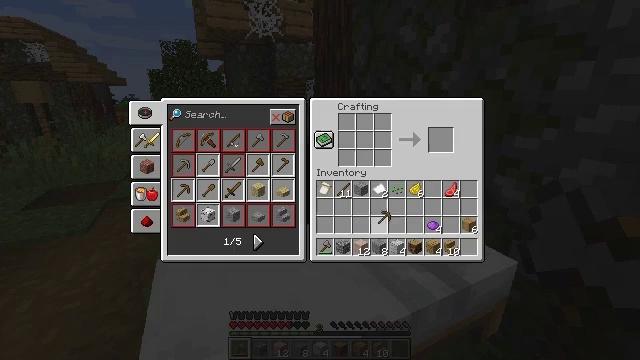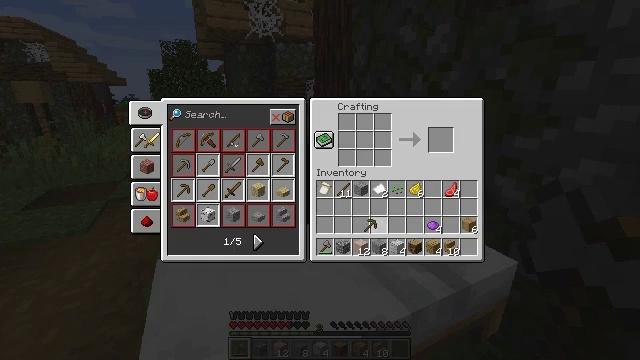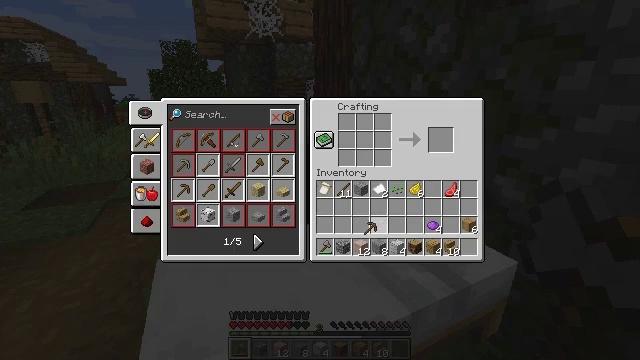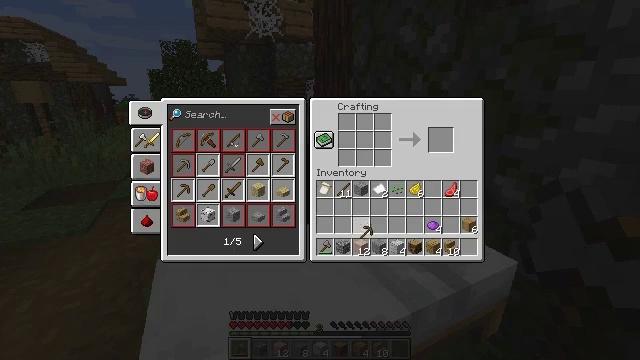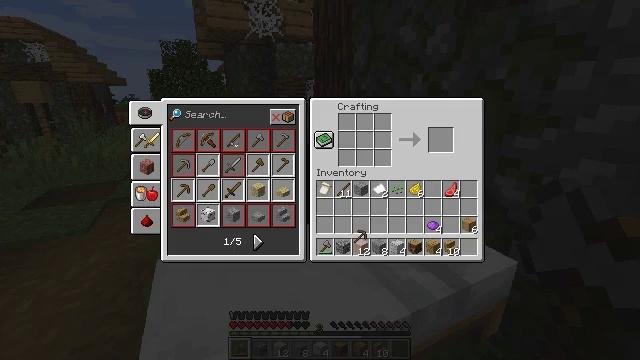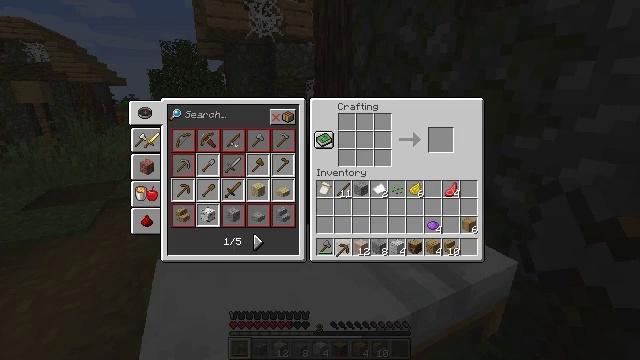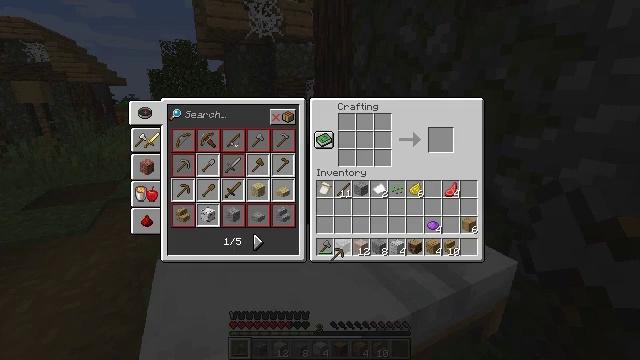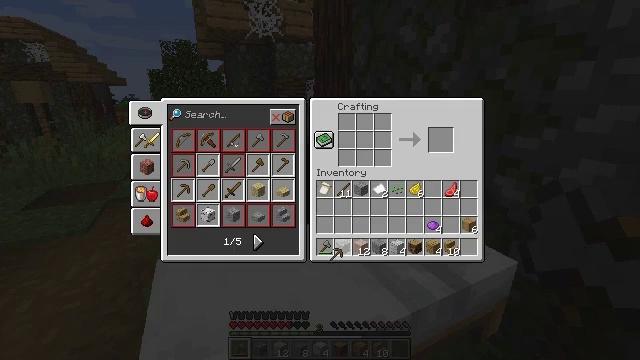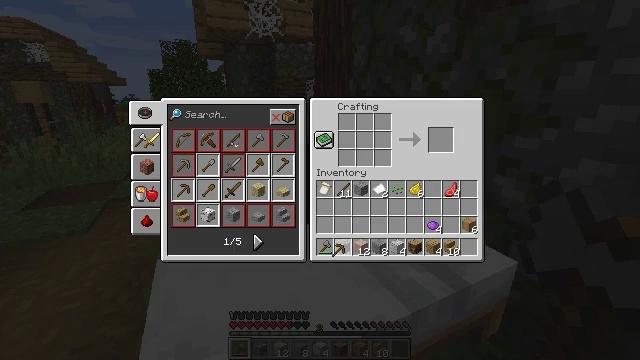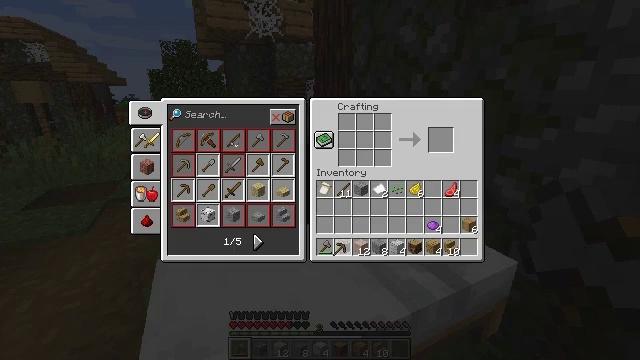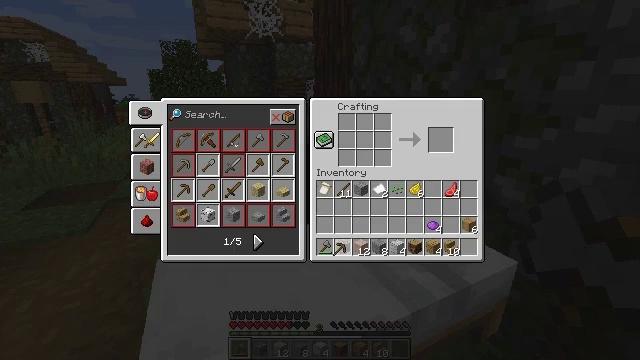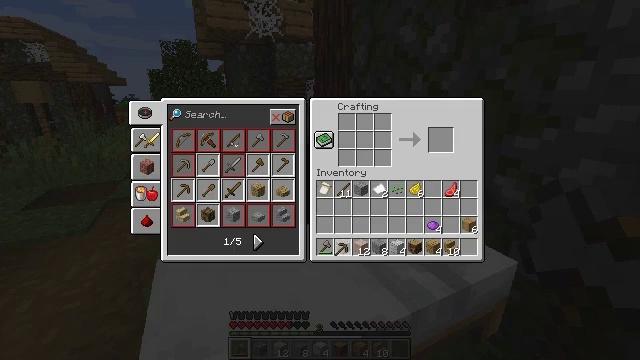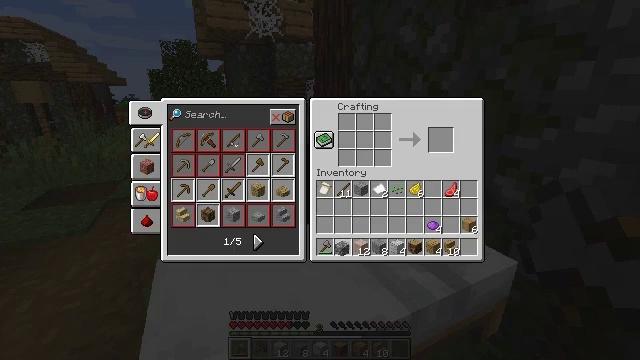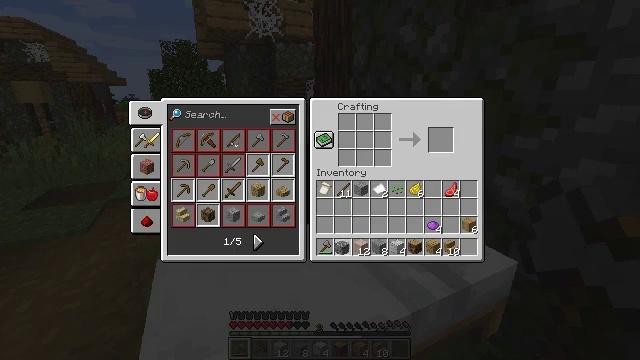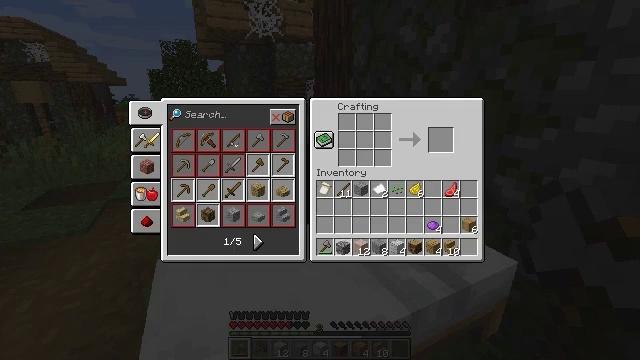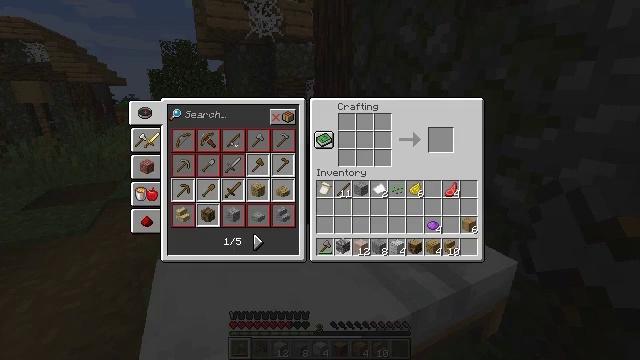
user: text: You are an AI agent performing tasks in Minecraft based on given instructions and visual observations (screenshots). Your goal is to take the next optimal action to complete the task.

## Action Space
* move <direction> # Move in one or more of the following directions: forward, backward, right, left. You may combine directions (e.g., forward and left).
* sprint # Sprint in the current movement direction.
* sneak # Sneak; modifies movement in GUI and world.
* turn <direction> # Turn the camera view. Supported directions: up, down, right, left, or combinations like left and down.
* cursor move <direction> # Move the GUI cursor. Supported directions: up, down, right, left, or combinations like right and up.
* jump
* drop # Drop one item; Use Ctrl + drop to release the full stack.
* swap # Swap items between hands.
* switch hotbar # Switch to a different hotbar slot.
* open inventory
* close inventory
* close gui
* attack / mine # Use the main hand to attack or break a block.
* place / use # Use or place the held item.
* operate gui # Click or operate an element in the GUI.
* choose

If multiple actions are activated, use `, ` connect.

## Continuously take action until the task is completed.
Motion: motion action
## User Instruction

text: Collect the diorite stairs for reuse.
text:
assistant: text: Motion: cursor move left and down, open gui
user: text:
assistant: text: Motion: no_op
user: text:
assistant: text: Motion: no_op
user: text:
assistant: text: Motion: no_op
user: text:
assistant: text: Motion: cursor move left and down
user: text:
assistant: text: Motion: no_op
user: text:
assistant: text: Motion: no_op
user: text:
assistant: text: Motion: no_op
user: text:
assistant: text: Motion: operate gui
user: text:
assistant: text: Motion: operate gui
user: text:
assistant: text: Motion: operate gui
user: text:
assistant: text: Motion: no_op
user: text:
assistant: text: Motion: no_op
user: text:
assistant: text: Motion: no_op
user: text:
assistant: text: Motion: no_op
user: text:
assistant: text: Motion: cursor move up
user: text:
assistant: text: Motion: cursor move up
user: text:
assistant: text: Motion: operate gui
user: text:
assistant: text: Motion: operate gui
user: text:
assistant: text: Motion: operate gui
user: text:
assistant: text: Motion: no_op
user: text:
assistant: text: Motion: no_op
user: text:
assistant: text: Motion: no_op
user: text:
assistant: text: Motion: no_op
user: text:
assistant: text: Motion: no_op
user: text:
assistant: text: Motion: close gui
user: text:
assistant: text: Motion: no_op
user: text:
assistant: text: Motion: turn left and up
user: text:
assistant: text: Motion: turn left and up
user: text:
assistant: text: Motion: turn left and up, switch to hotbar 2